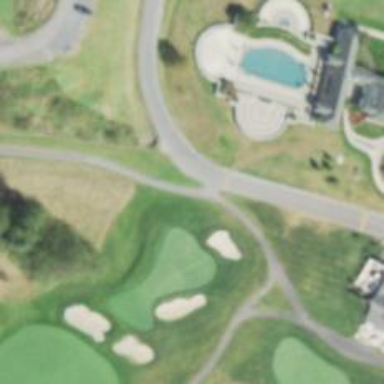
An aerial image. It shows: Path for golf carts.